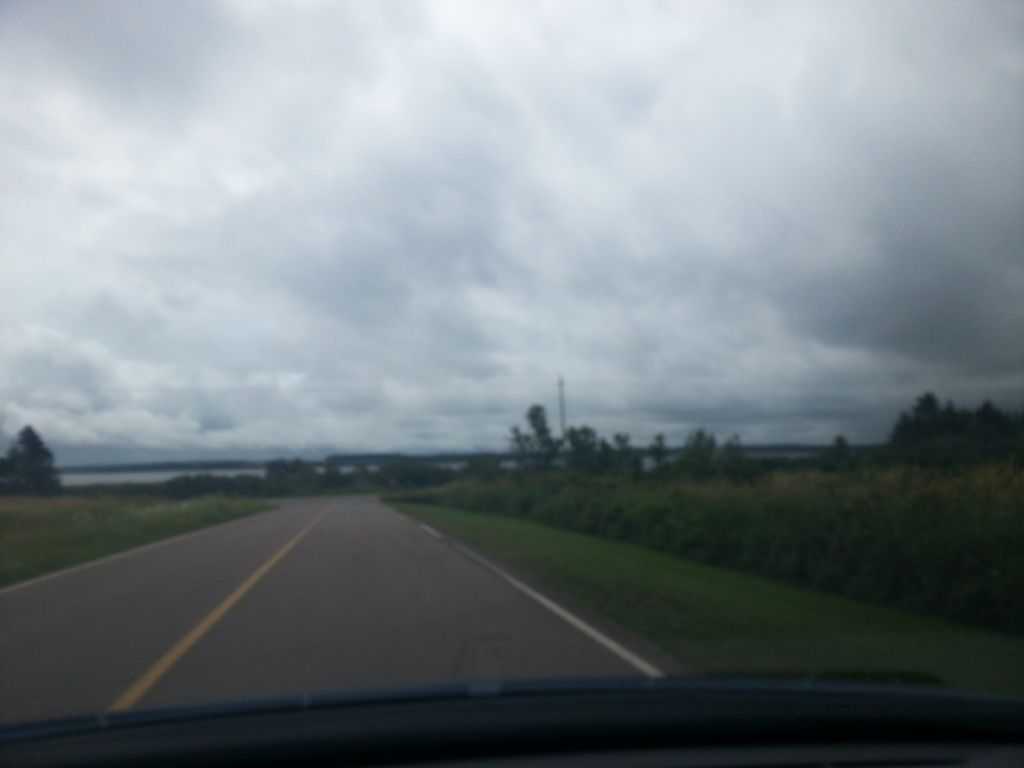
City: charlottetown